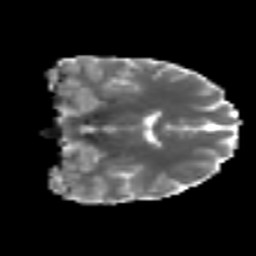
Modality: MD
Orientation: coronal
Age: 25
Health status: ill
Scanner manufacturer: philips
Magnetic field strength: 3 T
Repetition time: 9 s
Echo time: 0.127 s